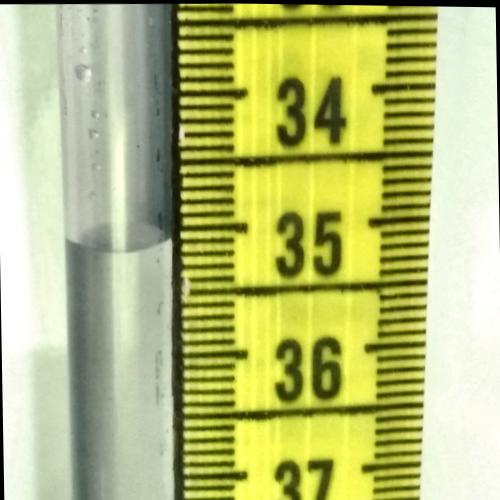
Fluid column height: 35.1 cm